Question: im currently learning on crud react with express and node.
i have success on inserting data to database but i've confuse when i want to represent the data i got error when i use .map, you can see on the <Input onClick="{getCRUD}" below ..
the error i get is , im trying change the Information.map with [Information].map but its not showing any data that i need iread that .map is used for array
TypeError: Information.map is not a function
this i my code. pls help.
'''
import './App.css';
import React, { useState } from 'react';
import axios from 'axios';
function App() {
const [Name, setName] = useState ("");
const [Subject, setSubject] = useState ("");
const [Message, setMessage] = useState ("");
const [Information, setInformation] = useState ("");
const addCRUD = () => {
axios.post('http://localhost:3001/create',{
Name: Name,
Subject: Subject,
Message: Message}).then(() => {
console.log("Success")
})
}
const getCRUD = () => {
axios.get('http://localhost:3001/DATA').then((response) => {
setInformation(response.data)
})
}
return (
<div className="App">
<div className="container">
<form>
<div className="input-group">
<span className="input-group-addon"><i className="glyphicon glyphicon-user"></i></span>
<input onChange={(event)=> {
setName(event.target.value);
}} id="Name" type="text" className="form-control" name="Name" placeholder="Name"/>
</div>
<div className="input-group">
<span className="input-group-addon"><i className="glyphicon glyphicon-comment"></i></span>
<input onChange={(event)=> {
setSubject(event.target.value);
}}id="Subject" type="subject" className="form-control" name="subject" placeholder="Subject"/>
</div>
<div className="input-group">
<span className="input-group-addon">Message</span>
<input onChange={(event)=> {
setMessage(event.target.value);
}}id="Message" type="text" className="form-control" name="Message" placeholder="Message"/>
</div>
</form>
<div className="input-group">
<input onClick={addCRUD}
id="btn" type="button" className="btn btn-warning" name="btn" placeholder="Submit" value="Submit"/>
</div>
</div>
<div className="input-group">
<input onClick={getCRUD}
id="btn" type="button" className="btn btn-primary" name="btn" placeholder="Show Data" value="show data"/>
{Information.map((val,key) => {
return (
<div>
<h3>
Name: {val.Name}
</h3>
</div>
)
}
)}
</div>
</div>
);
}
export default App;
'''
the error that i got
62 |
> 63 | <input onClick={getCRUD}
| ^ 64 | id="btn" type="button" className="btn btn-primary" name="btn" placeholder="Show Data" value="show data"/>
65 | {Information.map((val,key) => {
66 | return (
TypeError: Information.map is not a function
errors I got

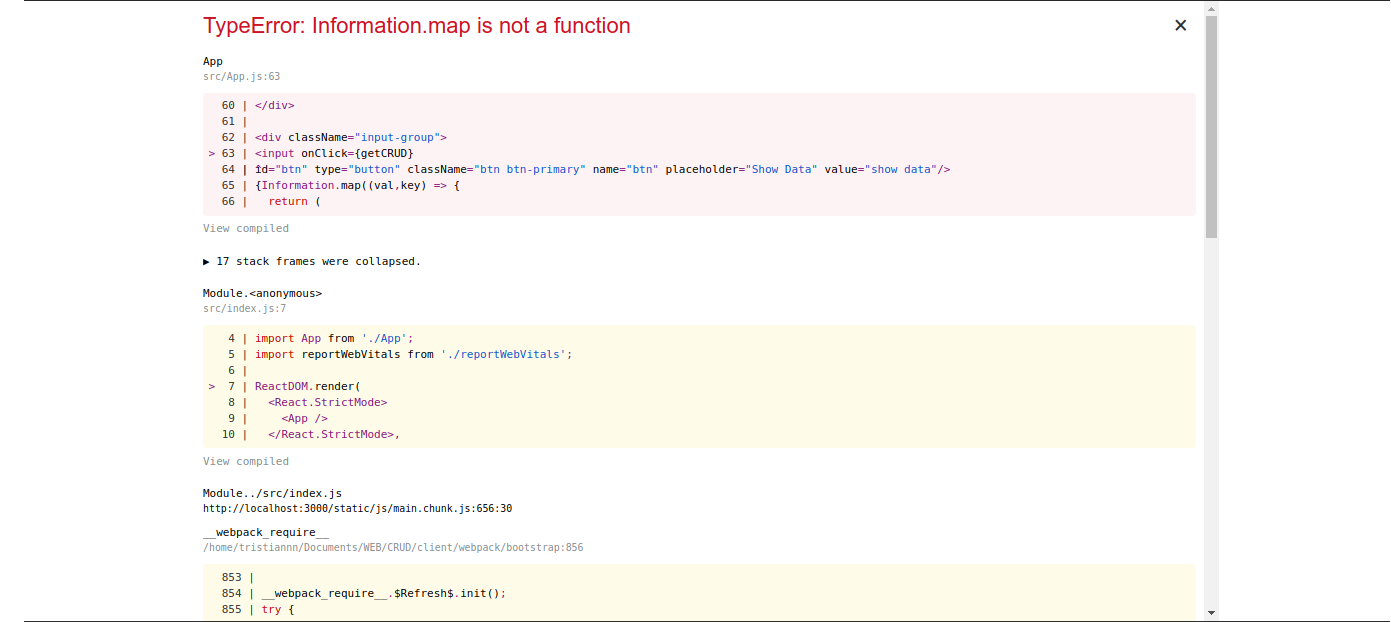
Answer: You need to set an array instead of a string as the initial value.
Likewise your response.data should be an array as well.
'''
const [Information, setInformation] = useState ([]);
'''